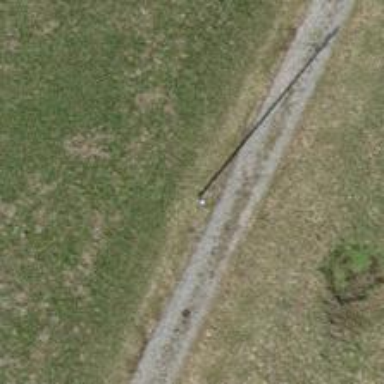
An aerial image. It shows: Minor power line.